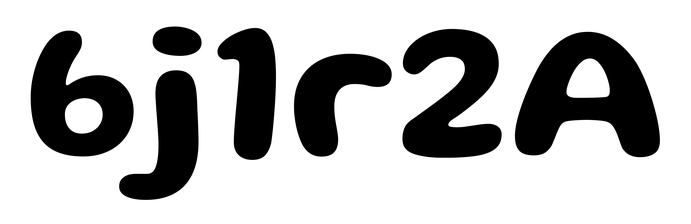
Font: Gluten_SemiBold